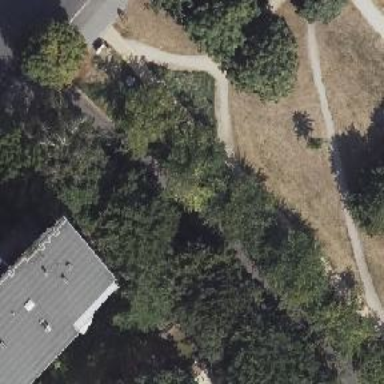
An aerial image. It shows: Park with broadleaved deciduous trees.